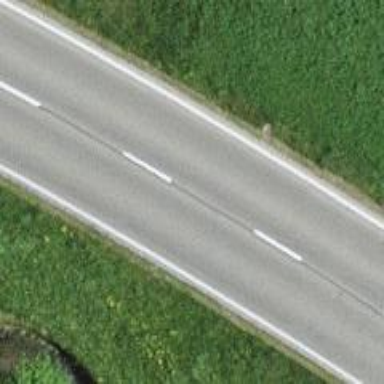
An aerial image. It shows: Primary highway.